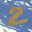
Label: 2